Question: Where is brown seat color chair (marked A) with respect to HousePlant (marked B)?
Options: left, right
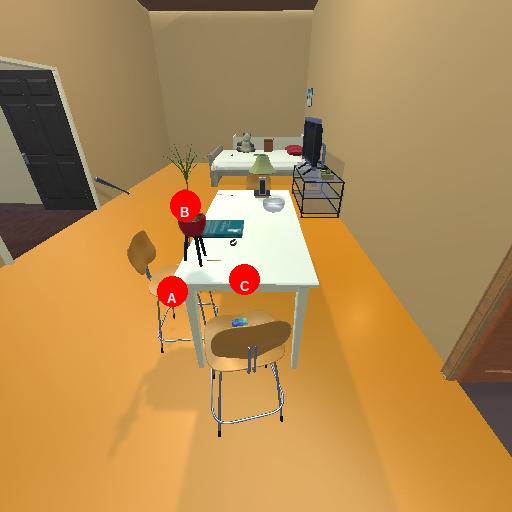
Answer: left